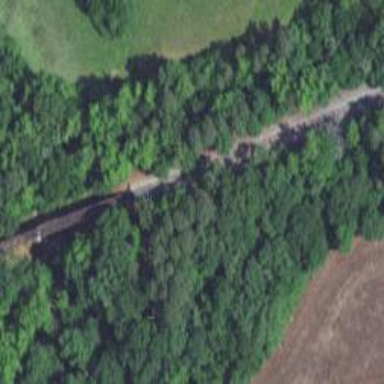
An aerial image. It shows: Bridge over railway line.